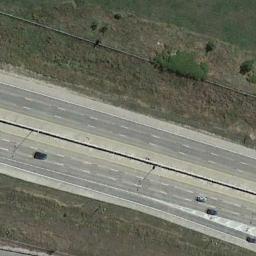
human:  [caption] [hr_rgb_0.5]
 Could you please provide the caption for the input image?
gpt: A straight freeway goes through the lawn with some trees .

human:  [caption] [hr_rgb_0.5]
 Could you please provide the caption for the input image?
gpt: The freeway goes through the bare land with some cars .

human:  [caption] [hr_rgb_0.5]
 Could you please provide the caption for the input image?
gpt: The trees cast their shadows on the highway .

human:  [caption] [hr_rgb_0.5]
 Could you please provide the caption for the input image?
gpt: The freeway is surrounded by a large green lawn, And there are third-floor cars on the freeway .

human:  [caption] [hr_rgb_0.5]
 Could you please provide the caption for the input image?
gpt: There are bare lawns beside the freeway .